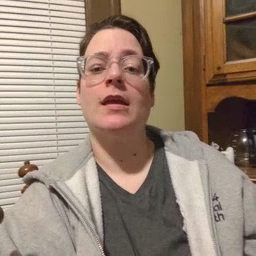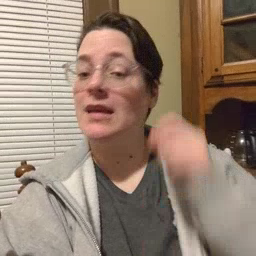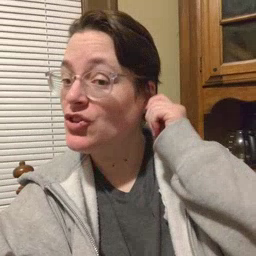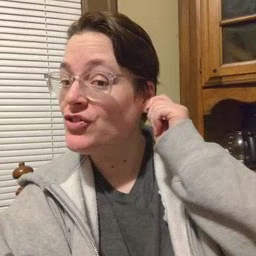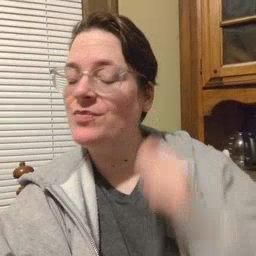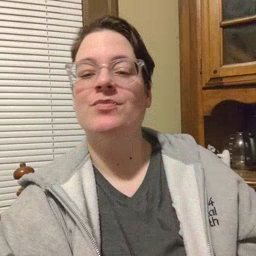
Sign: ear